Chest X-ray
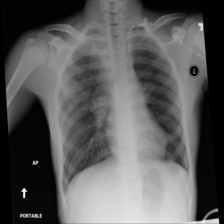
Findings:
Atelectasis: negative
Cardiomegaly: negative
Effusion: negative
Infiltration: positive
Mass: negative
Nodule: negative
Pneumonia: negative
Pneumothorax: negative
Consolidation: positive
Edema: negative
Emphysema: negative
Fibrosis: negative
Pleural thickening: negative
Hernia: negative